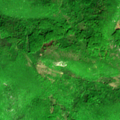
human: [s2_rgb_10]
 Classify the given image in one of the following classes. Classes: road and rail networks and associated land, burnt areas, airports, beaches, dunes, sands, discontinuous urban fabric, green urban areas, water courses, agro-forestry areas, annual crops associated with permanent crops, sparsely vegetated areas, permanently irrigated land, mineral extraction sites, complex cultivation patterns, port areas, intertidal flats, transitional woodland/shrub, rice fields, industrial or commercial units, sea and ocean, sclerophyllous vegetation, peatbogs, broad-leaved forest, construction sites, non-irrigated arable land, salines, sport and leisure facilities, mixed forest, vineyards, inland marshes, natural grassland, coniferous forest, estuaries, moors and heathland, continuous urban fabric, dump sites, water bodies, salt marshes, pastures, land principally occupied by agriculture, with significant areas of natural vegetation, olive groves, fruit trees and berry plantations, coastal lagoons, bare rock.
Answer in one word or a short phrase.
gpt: broad-leaved forest, transitional woodland/shrub